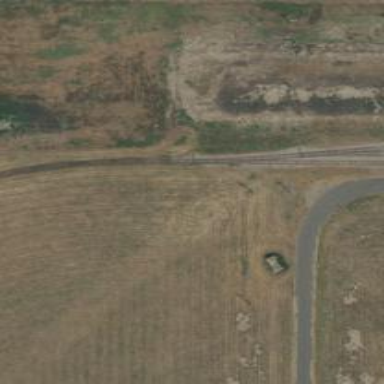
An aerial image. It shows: Railway crossing.